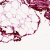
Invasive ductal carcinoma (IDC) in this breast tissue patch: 0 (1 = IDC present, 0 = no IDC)